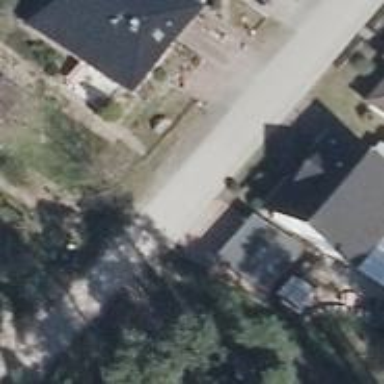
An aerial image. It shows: Residential road.